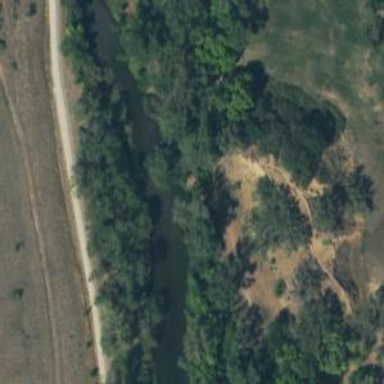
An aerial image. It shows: Disc golf basket.